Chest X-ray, AP view. Patient: 53 years old, sex F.
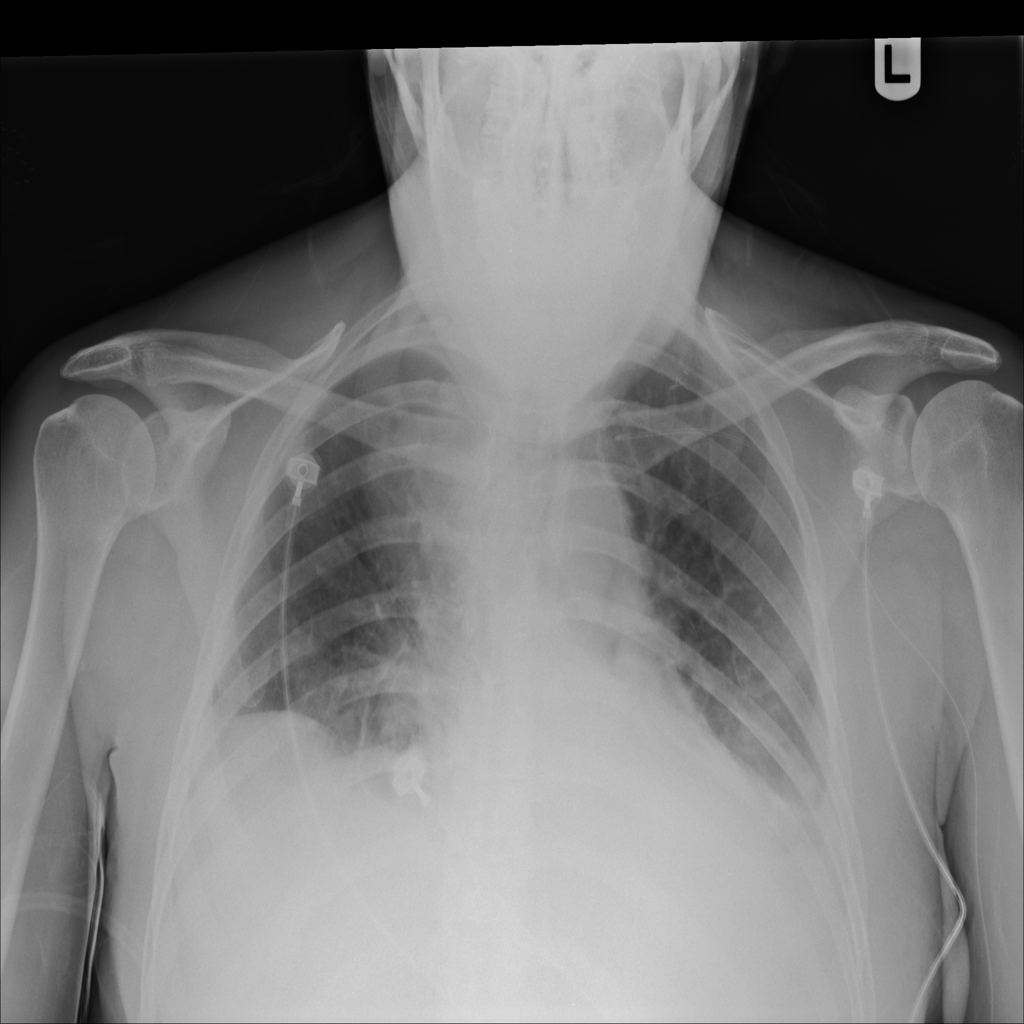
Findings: Consolidation, Effusion, Mass